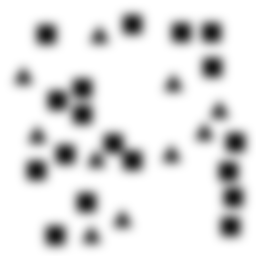
Squares: 18
Triangles: 10
Stars: 0
Total shapes: 28